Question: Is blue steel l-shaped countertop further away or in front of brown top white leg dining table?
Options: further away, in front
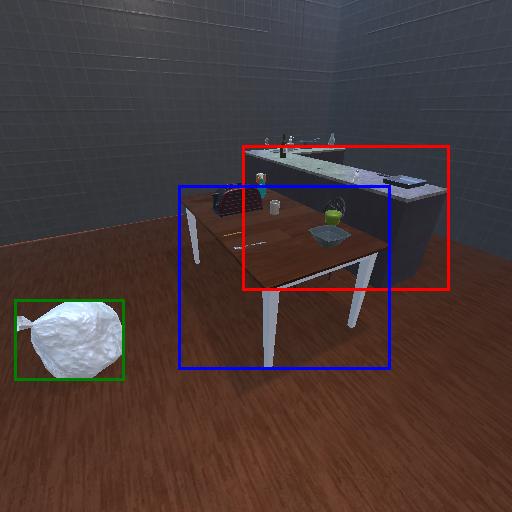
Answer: further away